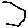
Label: hexagon